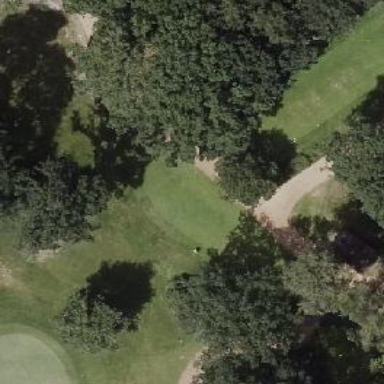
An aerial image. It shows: Golf tee.